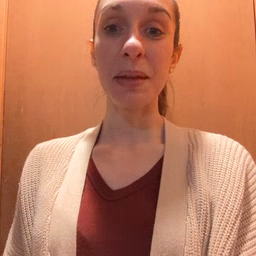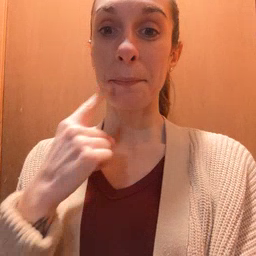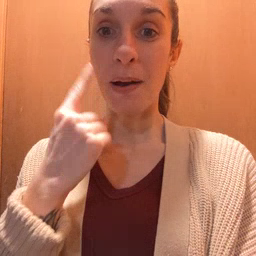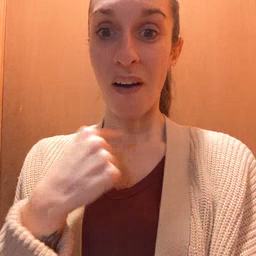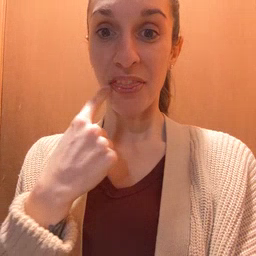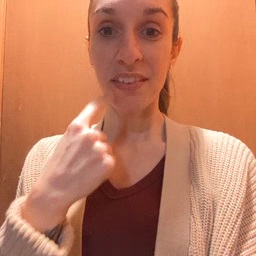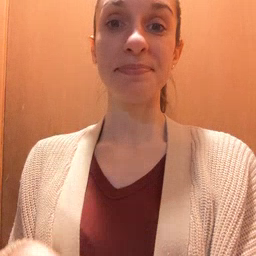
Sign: mouth